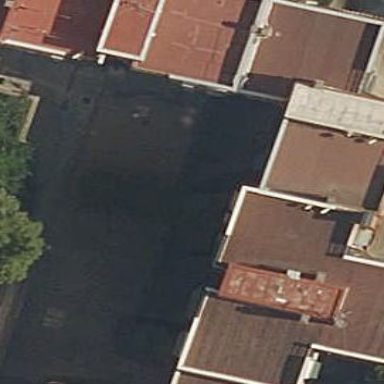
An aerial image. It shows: View of apartment building.